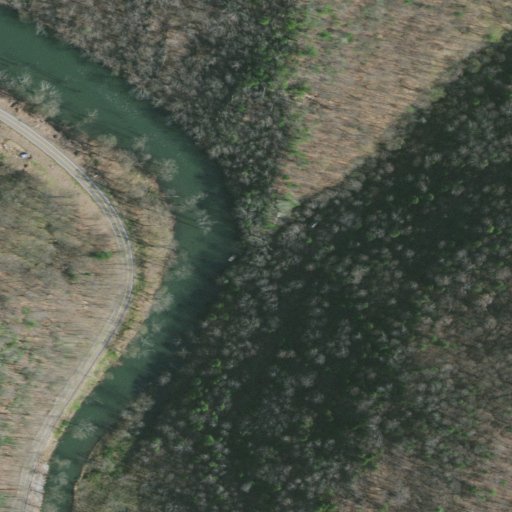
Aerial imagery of valley in Tennessee named Luther Hollow containing deciduous forest, mixed forest, open development, open water, and woody wetlands